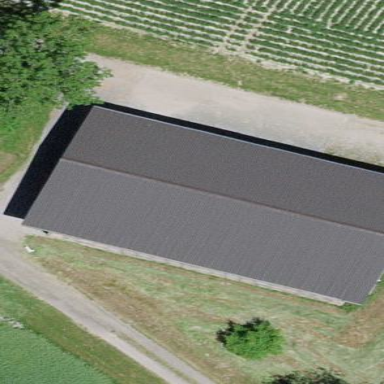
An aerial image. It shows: View of roof of building.